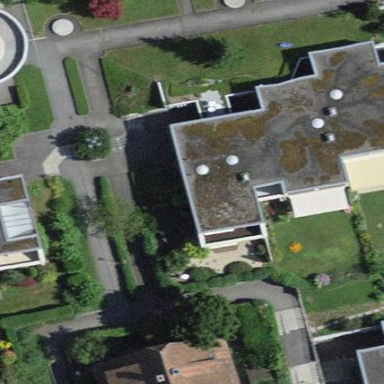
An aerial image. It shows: Terrace building.